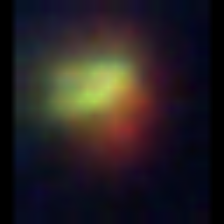
Taxon: NanoPlankton
Group: Other